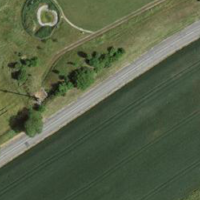
EUNIS habitat code: 52
Species observed at this site:
Himantoglossum hircinum
Salvia pratensis